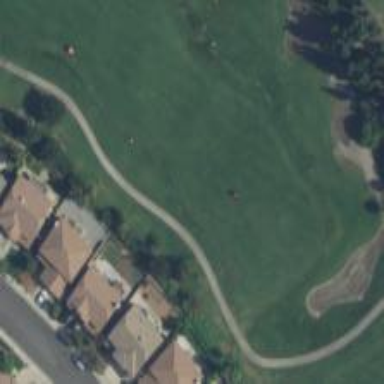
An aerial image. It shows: Water hazard on golf course. The hazard is natural water feature.